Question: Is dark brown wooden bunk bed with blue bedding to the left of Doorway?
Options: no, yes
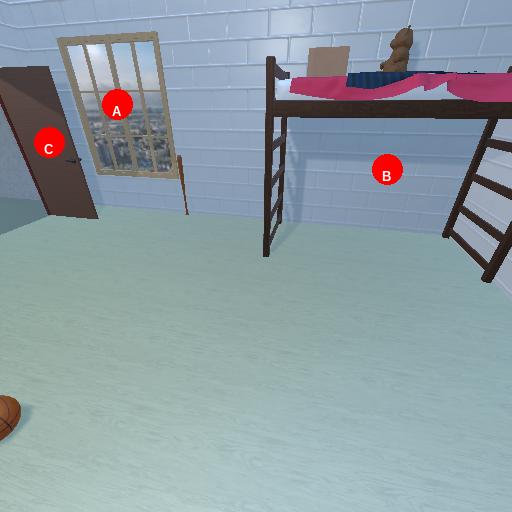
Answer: no